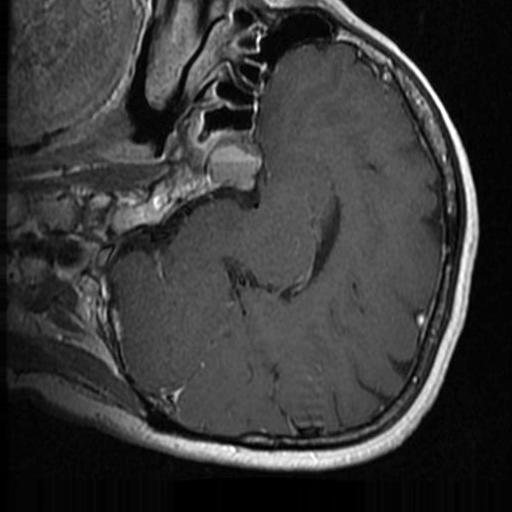
Label: brain_tumor